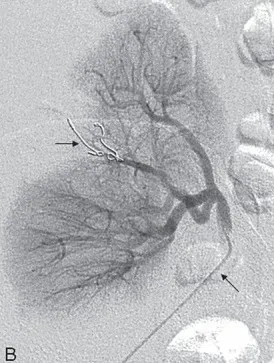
A microcatheter (inferior arrow) has been advanced superselectively in the lesion arterial branch with Vortex coil (superior arrow).
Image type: radiology (ct)